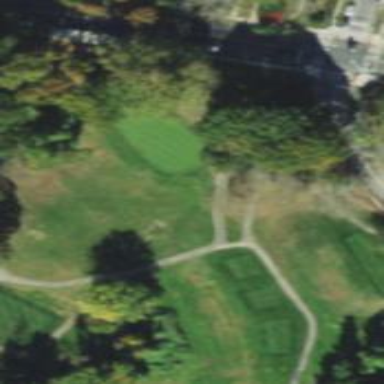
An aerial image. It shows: Path for both roads and golfers.